Chest X-ray:
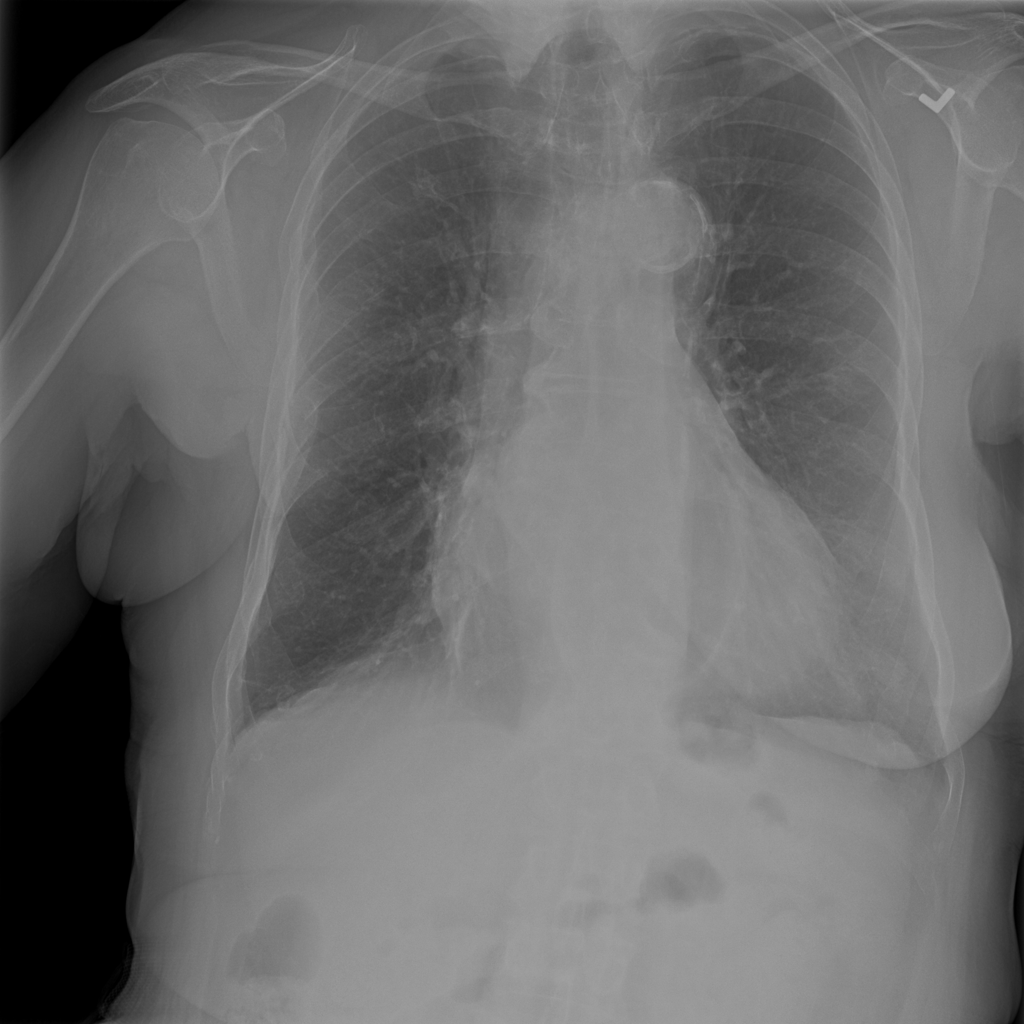
Findings: Cardiomegaly, Fracture
No abnormal finding: no